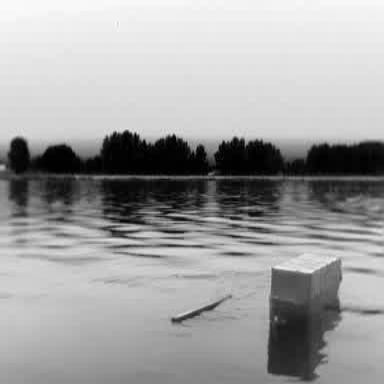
There is a fishing_boat in the infrared image.